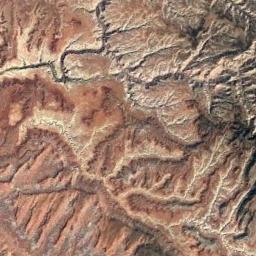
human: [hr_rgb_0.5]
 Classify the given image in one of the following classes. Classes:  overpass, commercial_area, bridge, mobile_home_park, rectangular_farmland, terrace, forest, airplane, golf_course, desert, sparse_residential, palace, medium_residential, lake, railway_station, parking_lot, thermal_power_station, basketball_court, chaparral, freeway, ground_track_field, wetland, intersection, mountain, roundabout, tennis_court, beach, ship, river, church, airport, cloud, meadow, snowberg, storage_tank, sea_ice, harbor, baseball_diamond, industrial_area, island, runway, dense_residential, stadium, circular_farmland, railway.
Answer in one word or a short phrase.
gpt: mountain